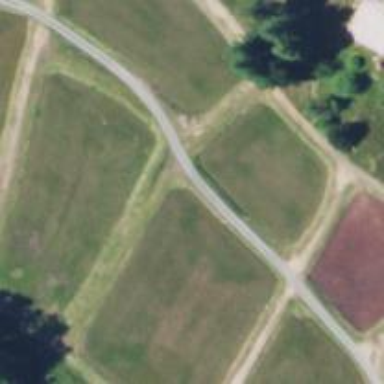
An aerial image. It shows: Farmland where cranberries are grown.